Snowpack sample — Buffalo Mountain, Silverthorne, Colorado, USA (1/25/25, 10:11 AM MST)
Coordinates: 39.6222, -106.1139
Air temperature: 22 °F
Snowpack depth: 110 cm
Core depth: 20 cm
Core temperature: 48.2 °F
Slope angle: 12°, slope face: 102°
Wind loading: high
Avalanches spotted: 0
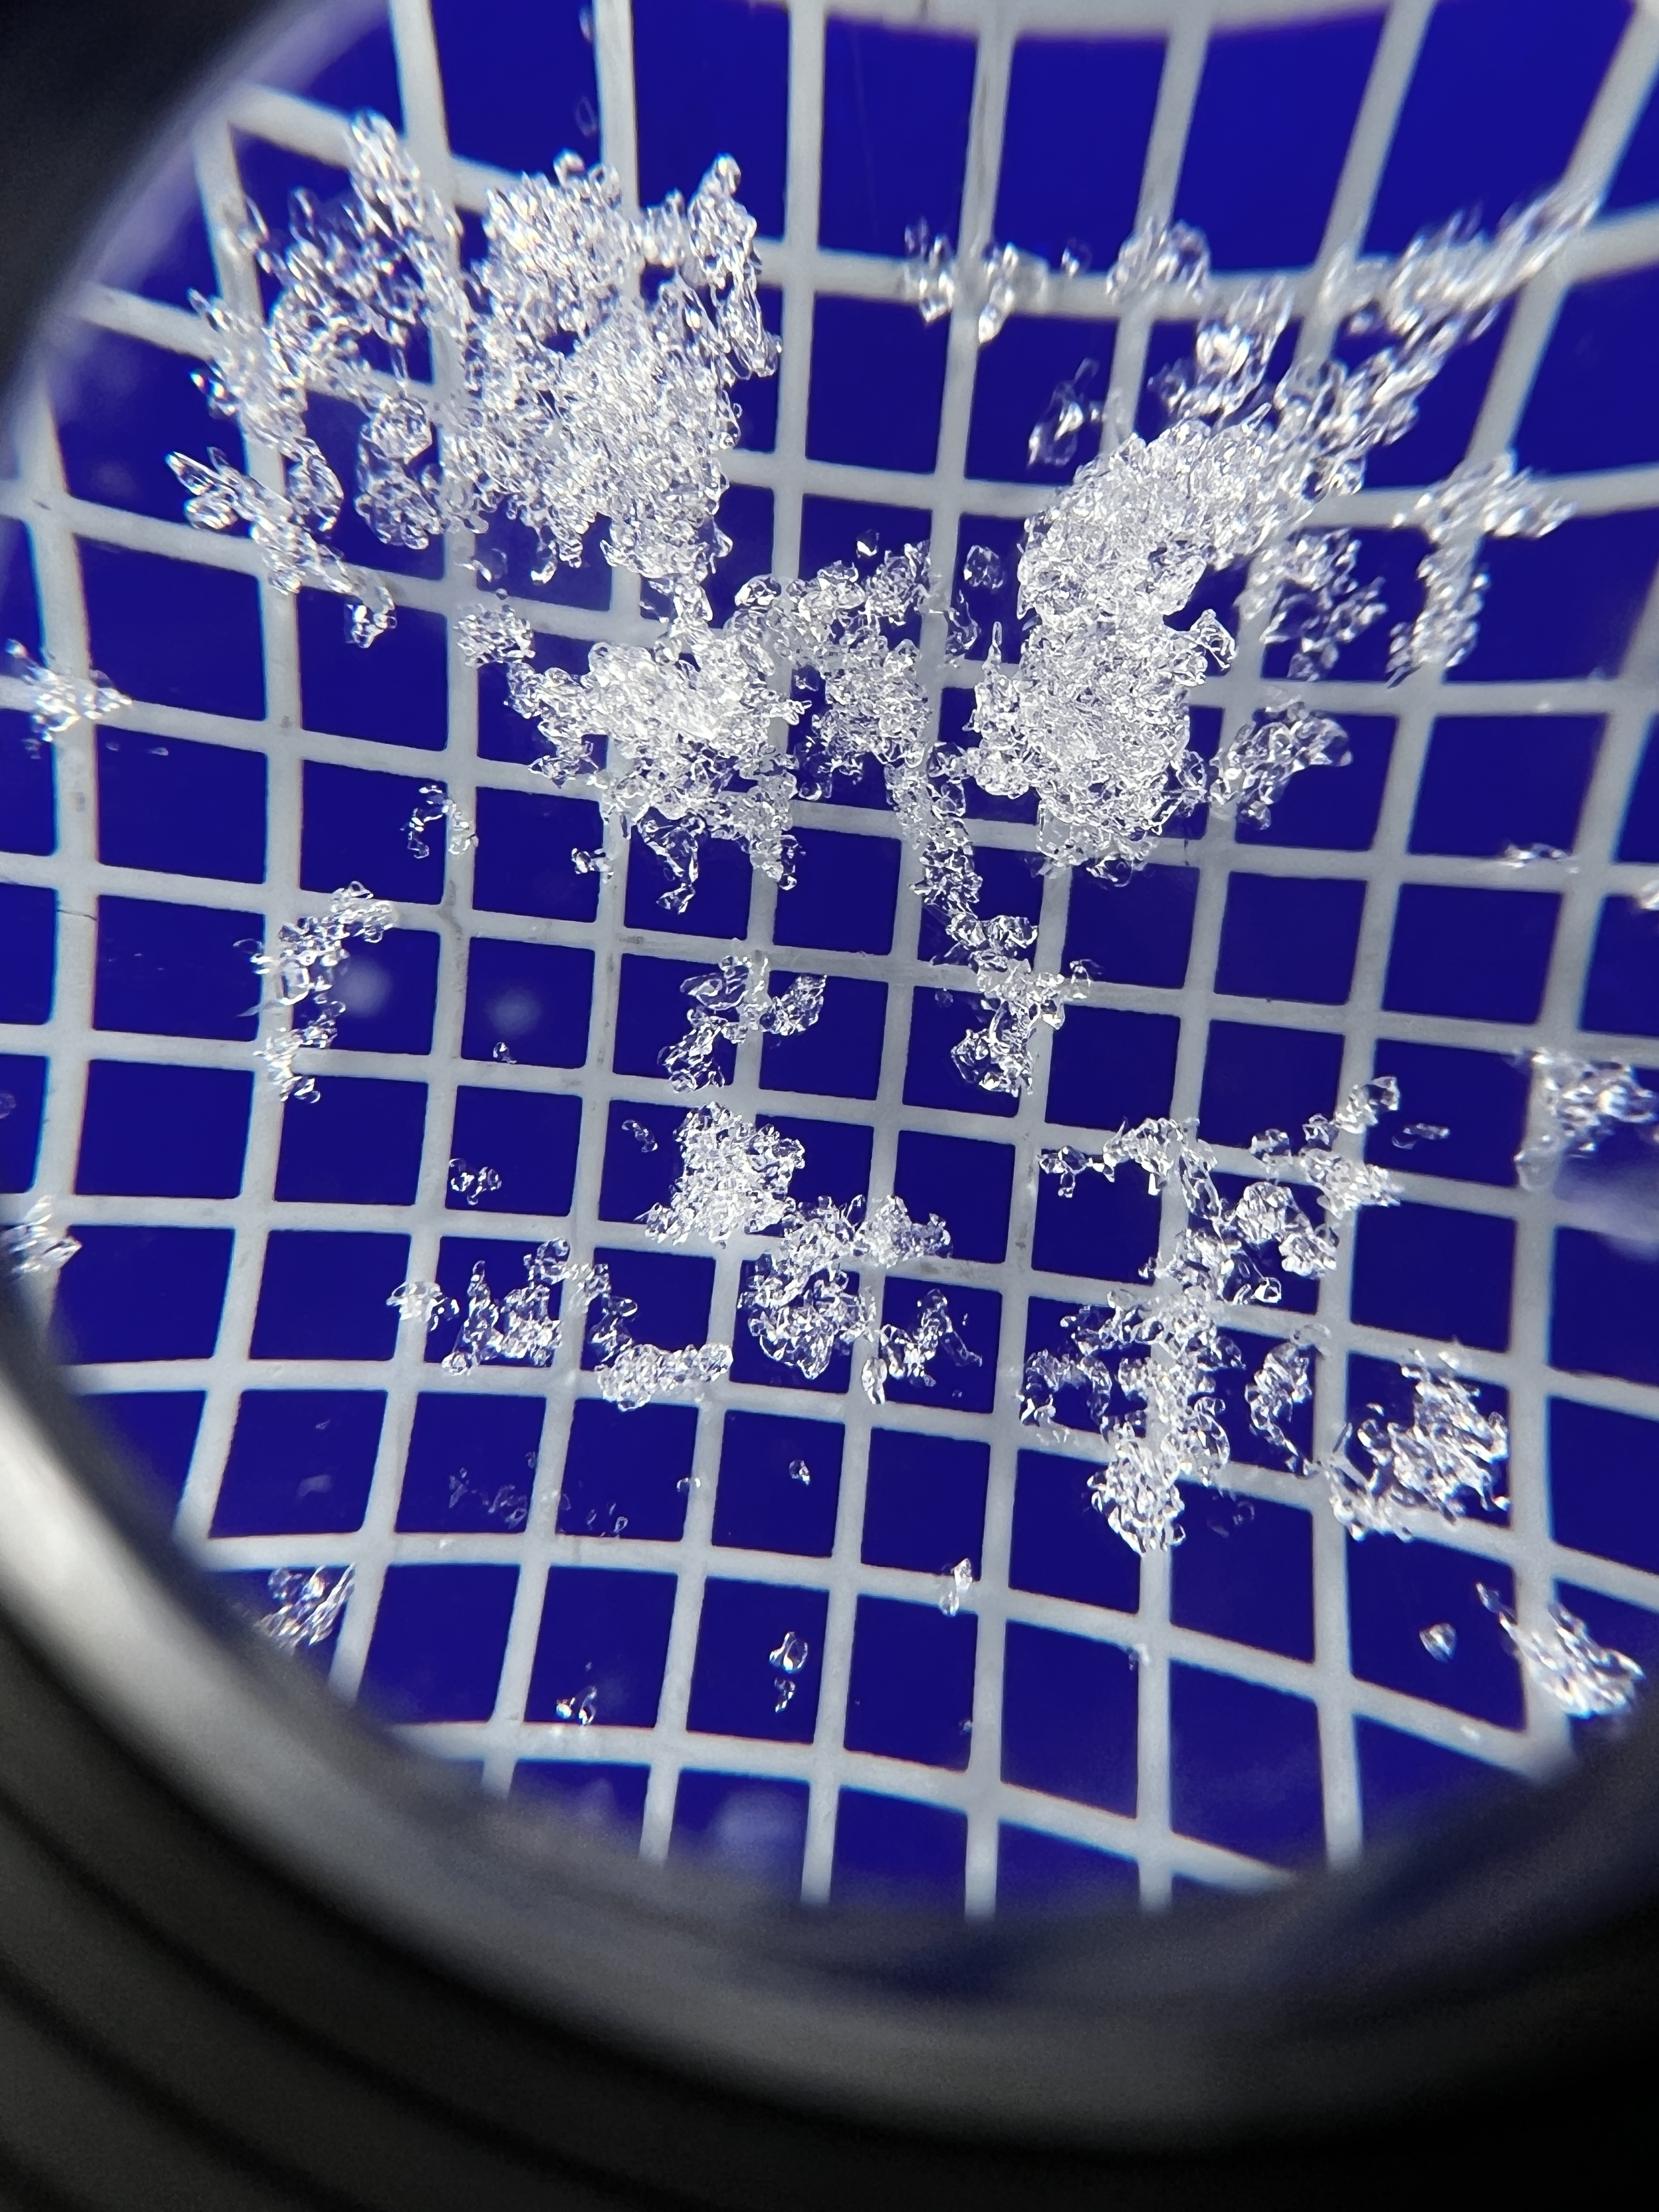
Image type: magnified_profile
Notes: No avalanches nearby, collected on the outskirts of a fire break 15 meters from the treeline, on way to Buffalo and Red Mountain